Field crop: maize
Growth stage: 2
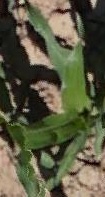
Species: maize